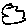
Label: cloud